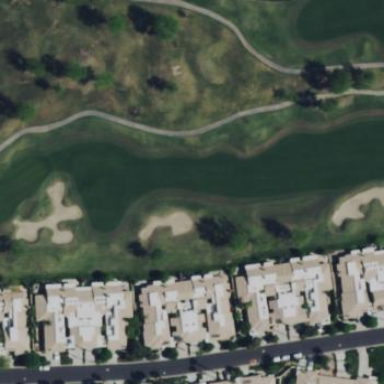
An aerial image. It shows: Grassy area designated as golf fairway.